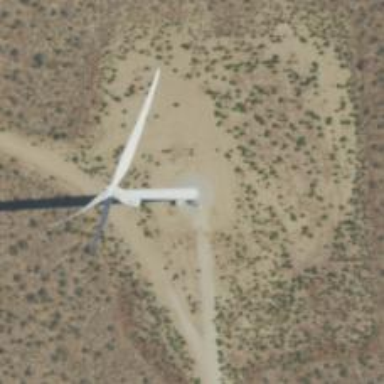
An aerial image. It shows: Wind generator powered by horizontal-axis wind turbine.